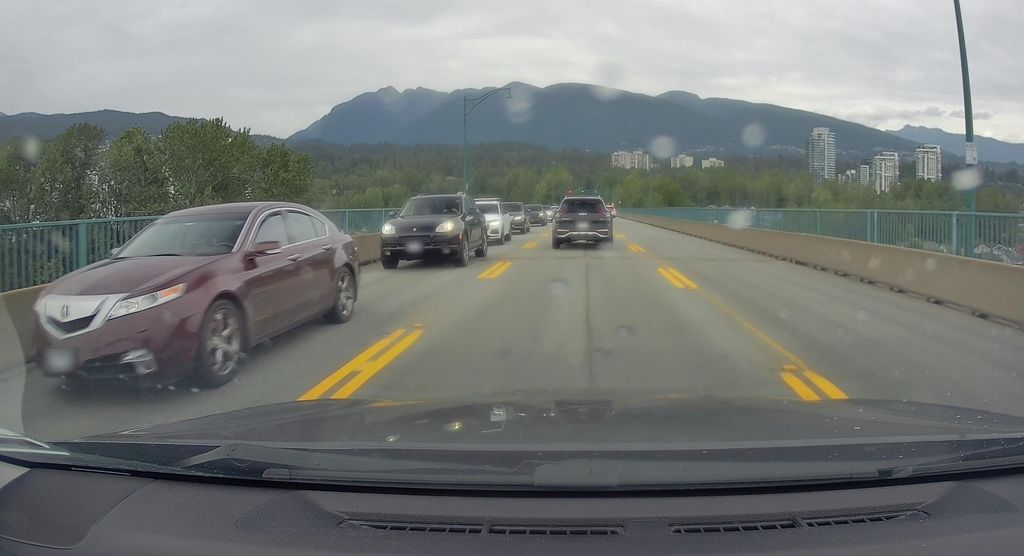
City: vancouver